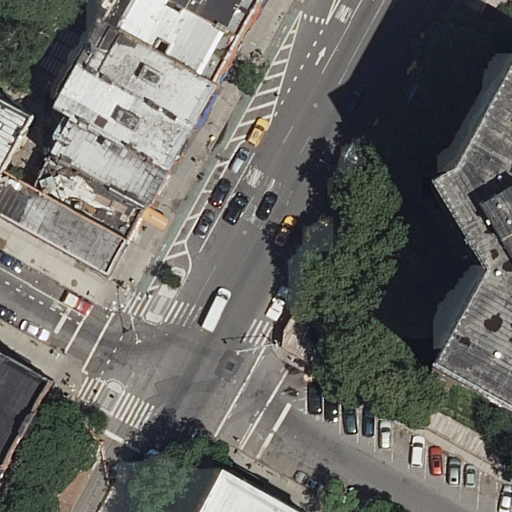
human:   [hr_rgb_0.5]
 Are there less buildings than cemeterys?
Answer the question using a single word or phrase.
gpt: no

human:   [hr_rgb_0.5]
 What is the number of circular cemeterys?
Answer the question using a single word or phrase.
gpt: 0

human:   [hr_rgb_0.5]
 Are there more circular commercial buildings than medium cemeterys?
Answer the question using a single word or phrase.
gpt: no

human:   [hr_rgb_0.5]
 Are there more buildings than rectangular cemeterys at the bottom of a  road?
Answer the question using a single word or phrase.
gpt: yes

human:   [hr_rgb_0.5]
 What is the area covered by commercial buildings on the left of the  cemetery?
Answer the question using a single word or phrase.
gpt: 0m2

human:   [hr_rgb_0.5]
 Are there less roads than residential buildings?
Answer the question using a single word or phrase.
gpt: yes

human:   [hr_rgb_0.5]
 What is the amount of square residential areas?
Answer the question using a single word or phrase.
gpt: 0

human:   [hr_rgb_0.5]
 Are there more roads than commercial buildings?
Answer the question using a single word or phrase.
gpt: yes

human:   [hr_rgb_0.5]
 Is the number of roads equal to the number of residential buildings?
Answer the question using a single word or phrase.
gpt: no

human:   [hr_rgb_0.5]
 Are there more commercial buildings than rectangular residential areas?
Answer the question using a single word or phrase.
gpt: no

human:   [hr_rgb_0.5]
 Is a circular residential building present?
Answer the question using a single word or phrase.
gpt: no

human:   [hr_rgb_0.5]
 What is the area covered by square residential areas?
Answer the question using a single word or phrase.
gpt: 0m2

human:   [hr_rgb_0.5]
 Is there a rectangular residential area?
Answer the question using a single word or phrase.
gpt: yes

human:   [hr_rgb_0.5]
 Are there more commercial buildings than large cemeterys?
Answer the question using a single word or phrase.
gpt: no

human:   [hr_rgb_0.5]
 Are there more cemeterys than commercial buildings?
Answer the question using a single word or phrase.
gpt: yes

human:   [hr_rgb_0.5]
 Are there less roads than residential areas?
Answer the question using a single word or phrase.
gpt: no

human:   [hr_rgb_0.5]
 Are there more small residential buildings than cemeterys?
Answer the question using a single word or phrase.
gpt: yes

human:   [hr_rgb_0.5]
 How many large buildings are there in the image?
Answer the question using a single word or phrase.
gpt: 2

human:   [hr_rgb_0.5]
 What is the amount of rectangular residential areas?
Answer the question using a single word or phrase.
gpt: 1

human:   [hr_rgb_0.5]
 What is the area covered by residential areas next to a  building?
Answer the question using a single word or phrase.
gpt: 194m2

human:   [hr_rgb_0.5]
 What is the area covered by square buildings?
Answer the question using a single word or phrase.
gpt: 0m2

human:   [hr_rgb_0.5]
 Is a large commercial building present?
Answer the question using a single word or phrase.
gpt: no

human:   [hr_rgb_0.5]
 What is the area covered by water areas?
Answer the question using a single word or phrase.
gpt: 0m2

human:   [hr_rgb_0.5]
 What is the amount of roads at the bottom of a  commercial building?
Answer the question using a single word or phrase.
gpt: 0

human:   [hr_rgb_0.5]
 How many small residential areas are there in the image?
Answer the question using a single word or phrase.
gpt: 0

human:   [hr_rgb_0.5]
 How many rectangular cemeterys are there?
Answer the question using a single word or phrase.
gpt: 1

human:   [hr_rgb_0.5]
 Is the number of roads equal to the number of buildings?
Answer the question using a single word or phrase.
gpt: no

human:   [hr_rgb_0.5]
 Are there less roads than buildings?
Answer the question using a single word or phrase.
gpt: yes

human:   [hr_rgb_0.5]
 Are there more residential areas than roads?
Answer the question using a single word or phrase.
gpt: no

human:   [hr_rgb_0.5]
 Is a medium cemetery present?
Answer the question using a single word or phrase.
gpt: no

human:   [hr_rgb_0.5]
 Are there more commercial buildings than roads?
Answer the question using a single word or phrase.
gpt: no

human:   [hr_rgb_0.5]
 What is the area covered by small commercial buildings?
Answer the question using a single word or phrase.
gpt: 0m2

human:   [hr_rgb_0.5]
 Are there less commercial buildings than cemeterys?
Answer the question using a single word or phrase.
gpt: yes

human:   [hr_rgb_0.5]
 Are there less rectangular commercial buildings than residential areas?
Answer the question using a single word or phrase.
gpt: yes

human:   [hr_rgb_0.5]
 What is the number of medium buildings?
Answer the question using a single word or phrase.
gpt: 6

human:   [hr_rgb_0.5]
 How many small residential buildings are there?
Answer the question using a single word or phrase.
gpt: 2